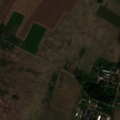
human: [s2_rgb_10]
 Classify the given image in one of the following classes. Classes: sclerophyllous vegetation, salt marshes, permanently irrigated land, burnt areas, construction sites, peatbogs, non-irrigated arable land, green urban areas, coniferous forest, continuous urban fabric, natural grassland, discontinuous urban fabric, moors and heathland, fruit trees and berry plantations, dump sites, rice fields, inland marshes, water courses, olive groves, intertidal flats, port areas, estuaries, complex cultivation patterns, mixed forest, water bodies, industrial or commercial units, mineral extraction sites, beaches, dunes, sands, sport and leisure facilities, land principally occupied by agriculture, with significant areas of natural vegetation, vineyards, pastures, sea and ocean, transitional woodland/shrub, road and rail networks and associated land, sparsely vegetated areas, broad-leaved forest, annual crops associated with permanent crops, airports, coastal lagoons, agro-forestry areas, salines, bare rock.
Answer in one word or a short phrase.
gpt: discontinuous urban fabric, non-irrigated arable land